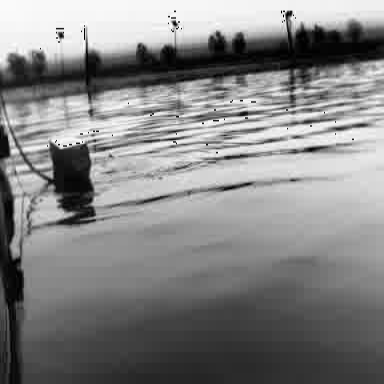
There is a fishing_boat in the infrared image.